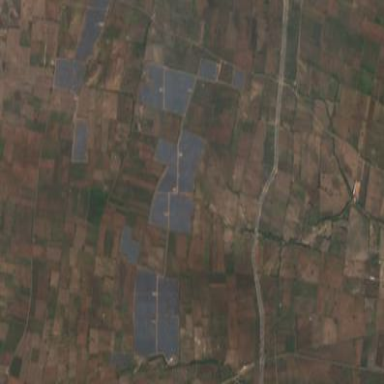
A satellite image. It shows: Industrial area with solar power plant utilizing photovoltaic panels to generate electricity. The plant has wall barrier surrounding it.